Question: I'm using codeigniter and in my view php page I need to display text top of the image.Text is render from the database and need to display top of the image also text need to be rotate to display
this is the image that is text need to bee display

I'm using Bootstrap(not twitter Bootstrap) and jquery.I try to do display text image top of like this but it is not display.how can i fix this problem?
this is the code that is try
'''
<button class="btn btn-danger" id="buy-btn" data-toggle="modal" data-target=".package-buy-modal">BOOK NOW</button>
<img id="price-tag" style="position: relative;width: 100%; /* for IE 6 */" src="<?php echo base_url()?>assets_profile/img/price.png">
<p style="-o-transform: rotate(32deg);-moz-transform: rotate(32deg);-webkit-transform: rotate(32deg);">$<?php echo $car_data['Charges']; ?></p>
'''
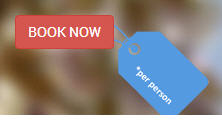
Answer: Codeigniter has nothing to do with your question, this is simple CSS :)
Create a container div for both the image and the text(or other images) you wish to add.
Set everything position to relative.
The large image can be the div's background while the inner text/images can be set absolute and be positioned as you wish.
For example(and excuse minor syntax issues if they exist)
'''
<div style="background-image('IMAGE/PATH');position:relative">
<p style="position:aboslute"> SOME TEXT HERE </p>
</div>
'''